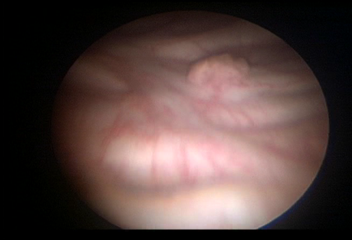
Modality: WLC
Class: Malignant
Subclass: LowGradePapillary
Lesion: L1
Stage: Ta
Morphology: Papillary
Bladder cancer association: Yes
Annotated structures: Tumor